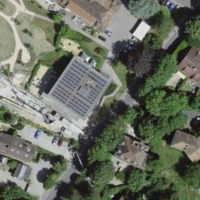
EUNIS habitat code: 55
Species observed at this site:
Viburnum tinus